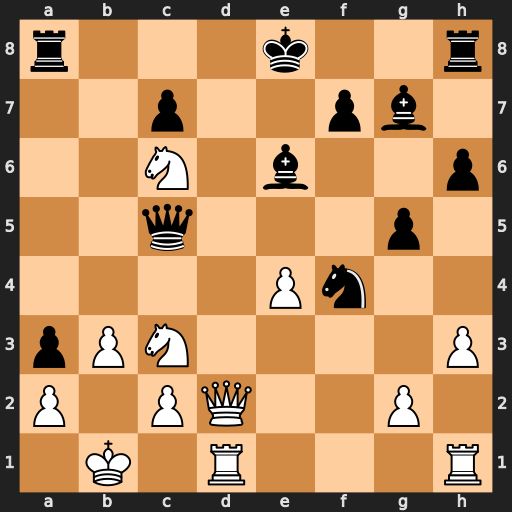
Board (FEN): r3k2r/2p2pb1/2N1b2p/2q3p1/4Pn2/pPN4P/P1PQ2P1/1K1R3R
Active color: w
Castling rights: kq
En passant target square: -
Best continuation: Qd8+ Rxd8 Rxd8#